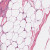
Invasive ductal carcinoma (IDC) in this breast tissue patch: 0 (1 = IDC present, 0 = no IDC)